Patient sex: M
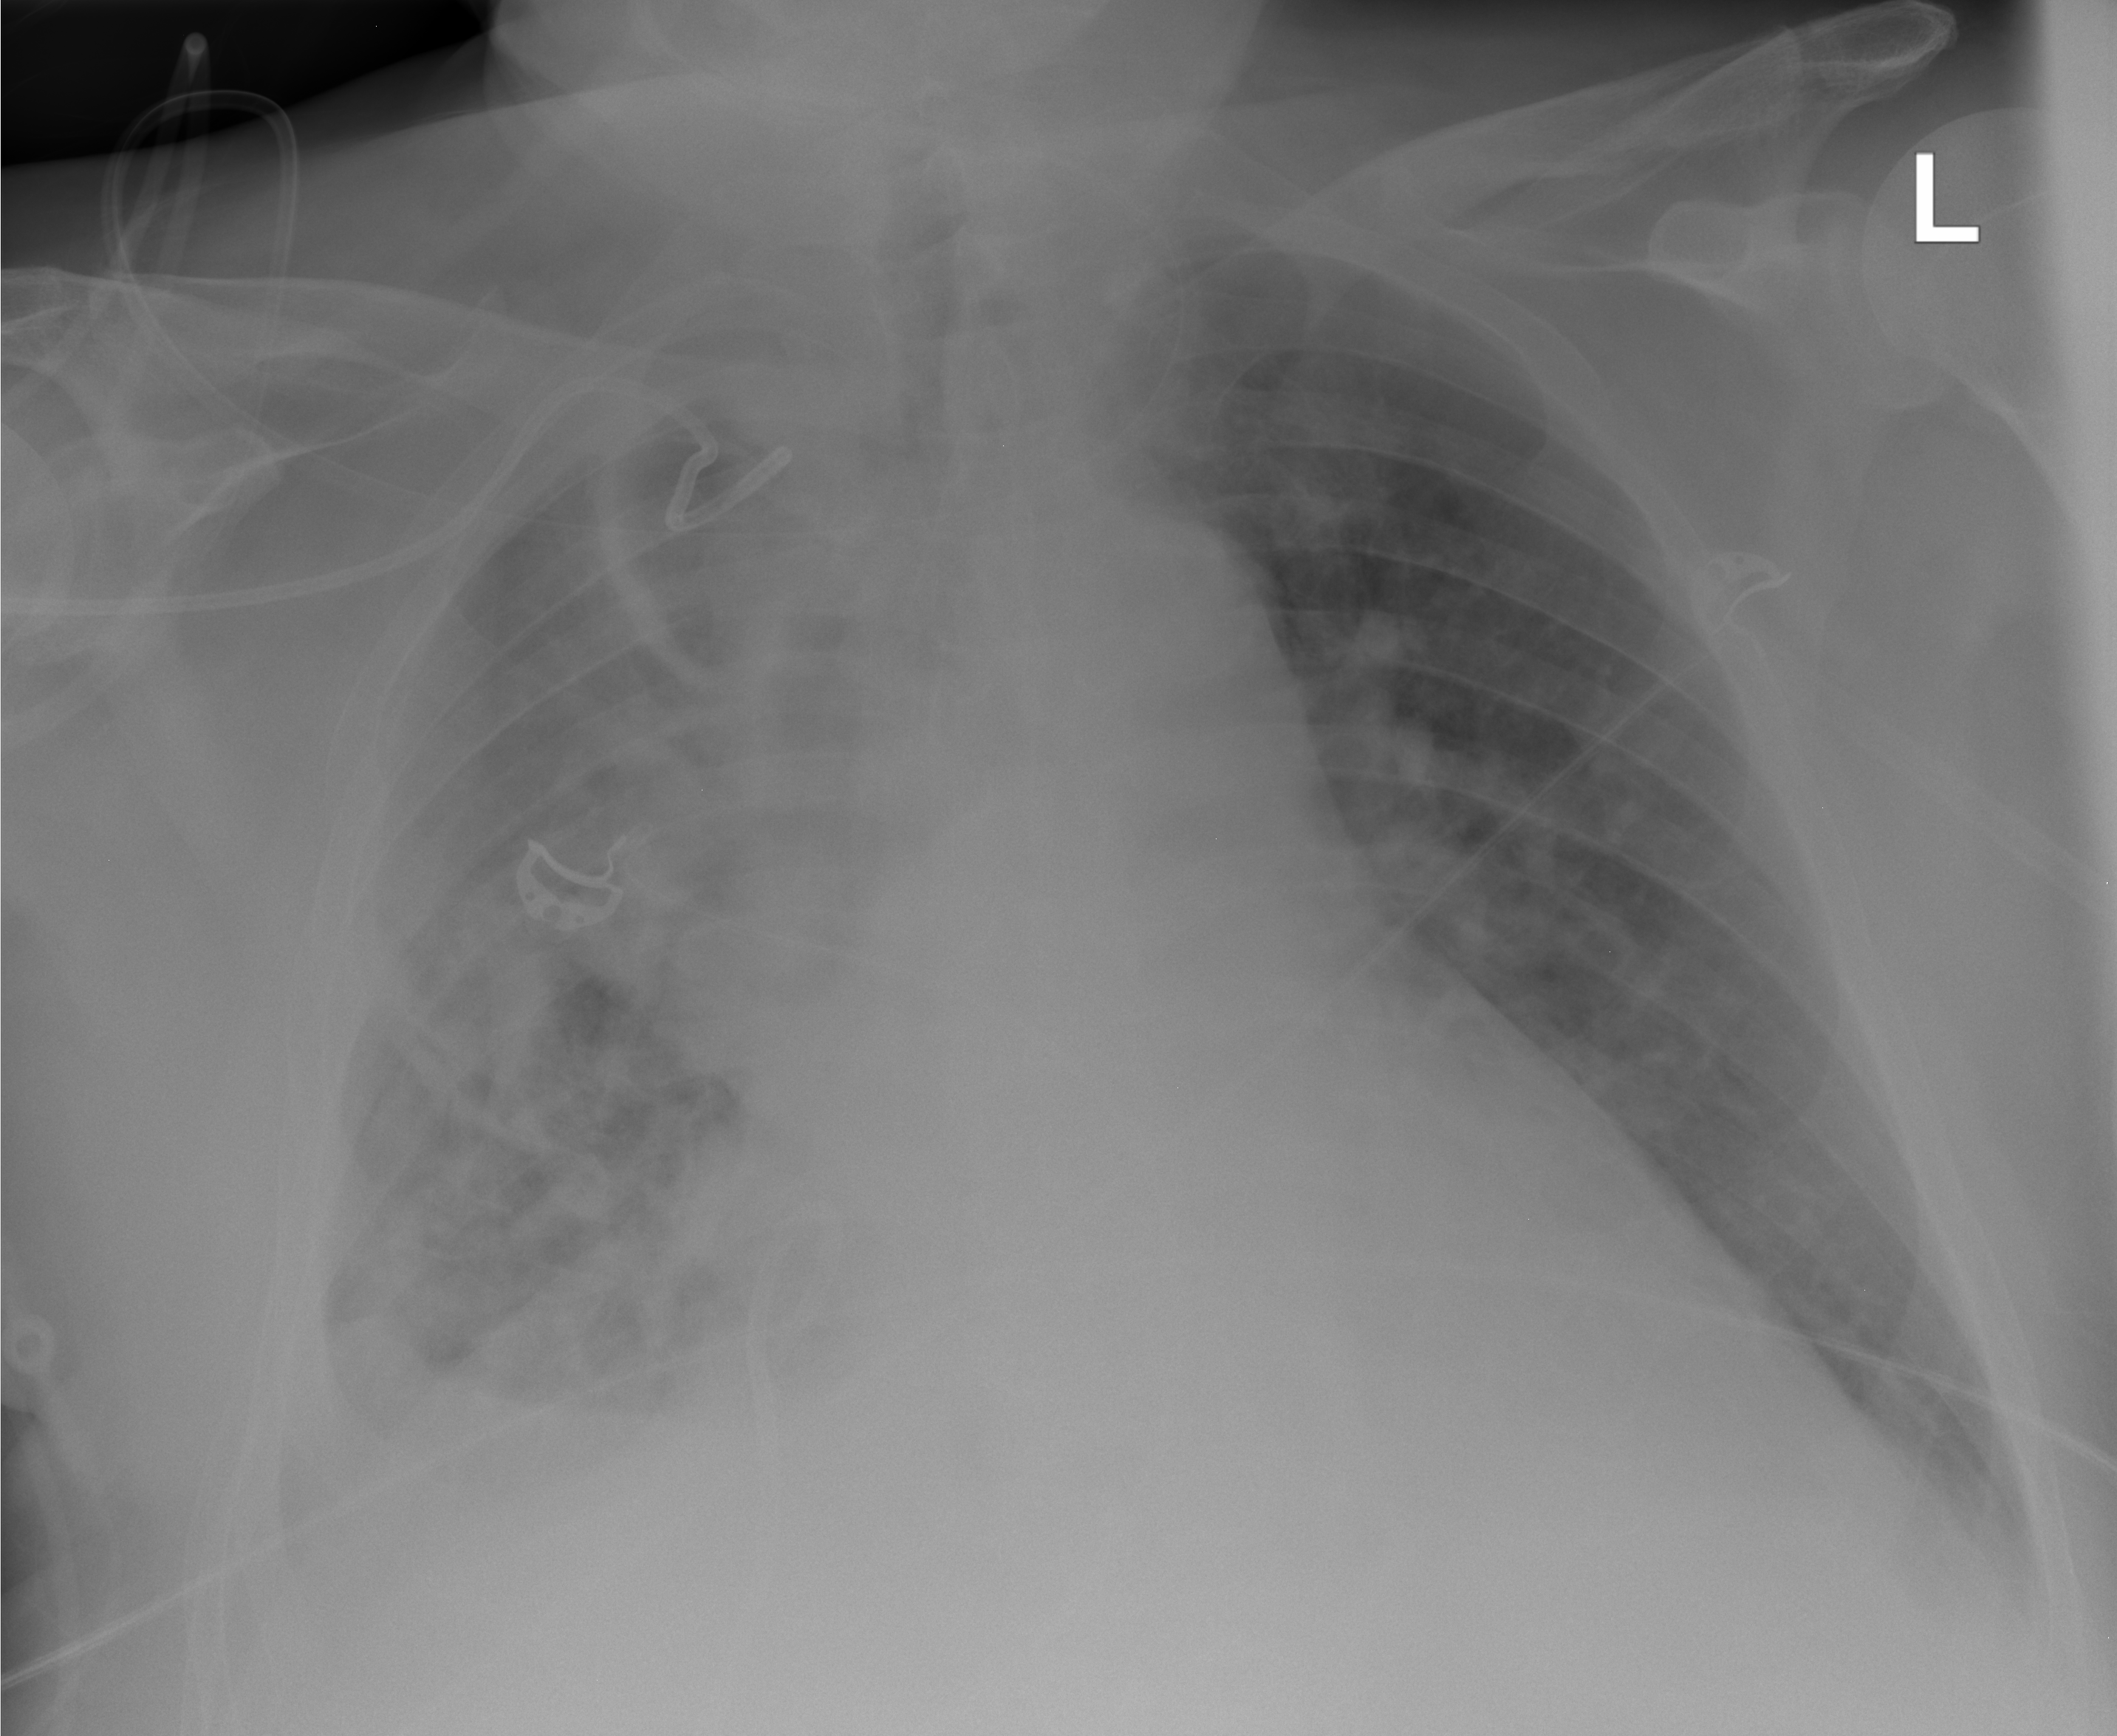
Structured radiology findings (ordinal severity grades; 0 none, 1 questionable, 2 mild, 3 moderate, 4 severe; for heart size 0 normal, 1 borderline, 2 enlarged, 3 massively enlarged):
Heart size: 2
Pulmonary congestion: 0
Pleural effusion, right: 2
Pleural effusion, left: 1
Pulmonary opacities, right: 3
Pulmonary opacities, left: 0
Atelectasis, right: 3
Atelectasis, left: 0